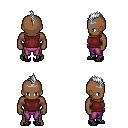
a pixel art fantasy rpg character, male body template, human, dark skin, maroon sleeveless shirt, magenta pants, white mohawk hairstyle, silver tiara, ghillies, four views (front, back, left, right), 2x2 character sprite sheet, small pixel art, hard edges, no anti-aliasing